Interaction volume radius: 5 \u00c5
Interaction volume height: 50 \u00c5
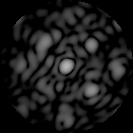
Disorder parameter: 0.4974